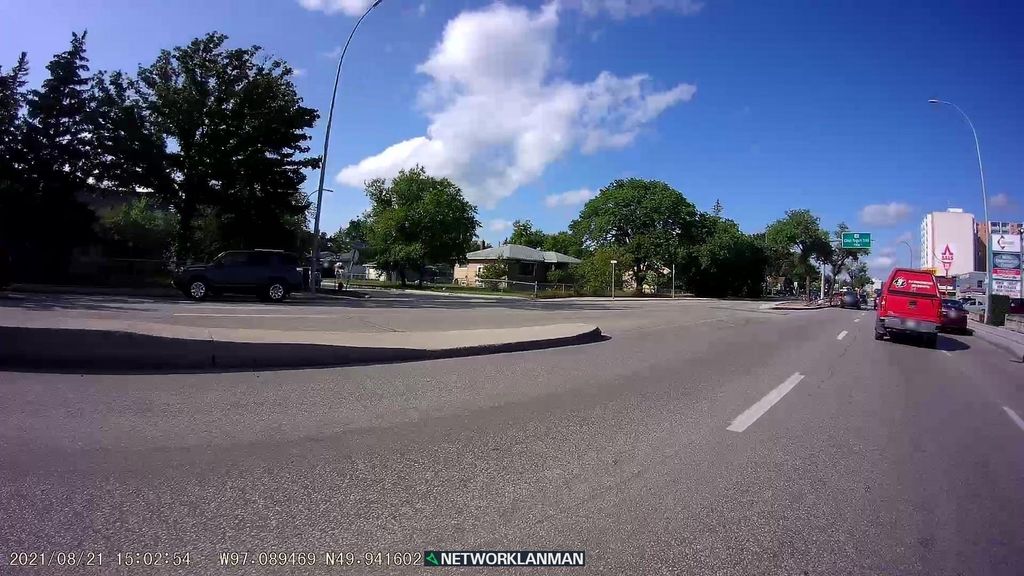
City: winnipeg